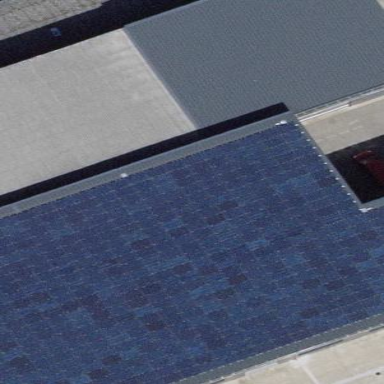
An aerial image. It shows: Solar photovoltaic panel generator.